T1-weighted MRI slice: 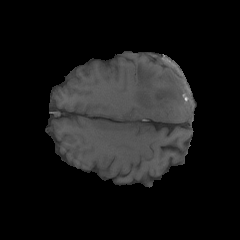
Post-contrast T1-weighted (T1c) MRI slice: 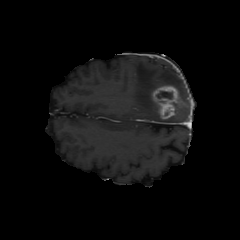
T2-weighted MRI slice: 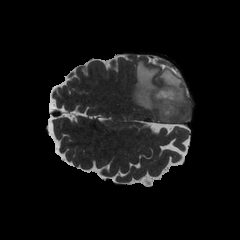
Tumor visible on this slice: yes